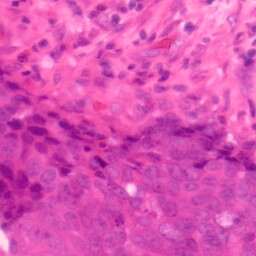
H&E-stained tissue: Colon